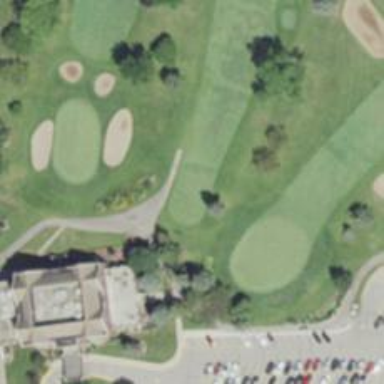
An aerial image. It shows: Golf tee on grassy land.